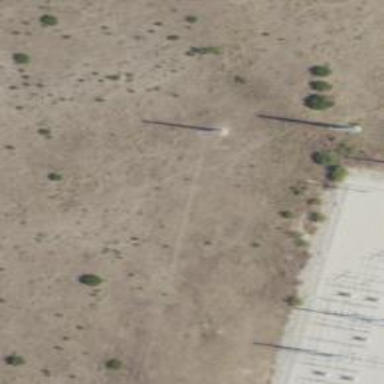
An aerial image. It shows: Power tower.